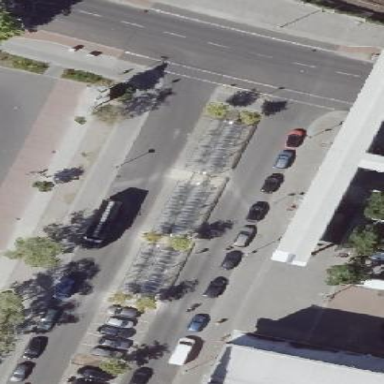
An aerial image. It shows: Grey bicycle parking area with lean and stick facilities.